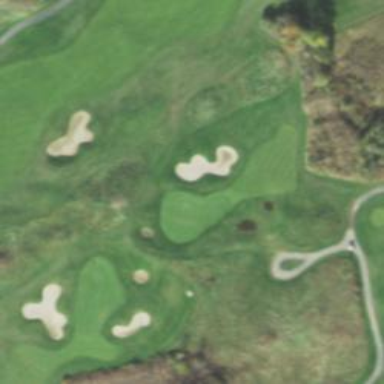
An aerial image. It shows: View of golf hole.